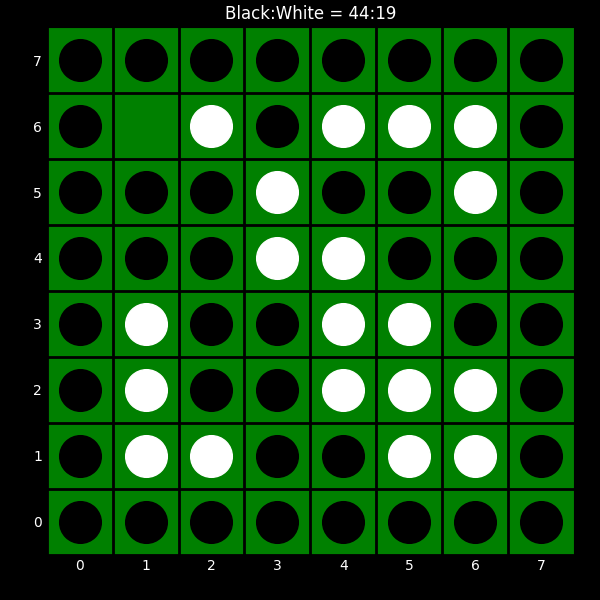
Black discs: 44
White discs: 19